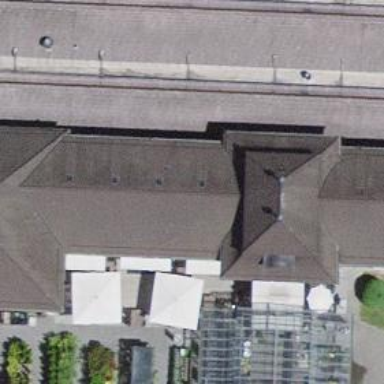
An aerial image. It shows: Restaurant.